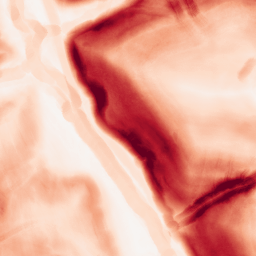
Category: morphological
Decomposition family: morphological_gradient
Decomposition parameters: size: 7
shape: disk
Upsampling method: regularized
Upsampling parameters: scale: 4
lambda_reg: 0.001
Upsampling scale: 4